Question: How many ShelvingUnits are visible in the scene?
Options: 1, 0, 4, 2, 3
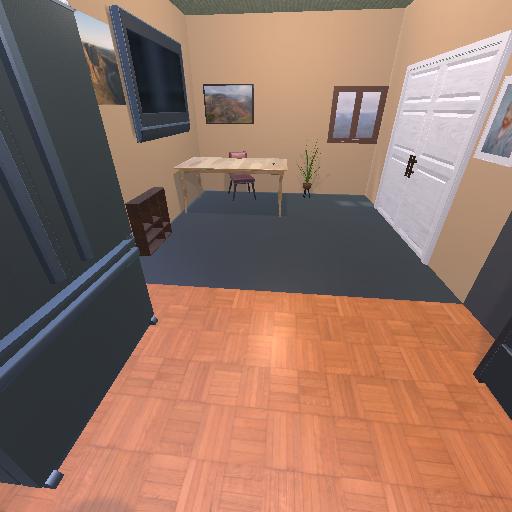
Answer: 1